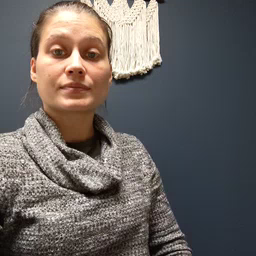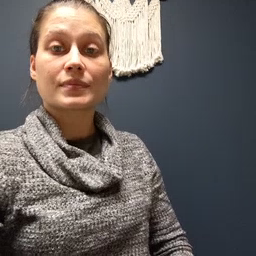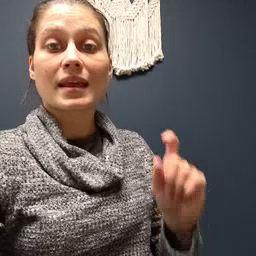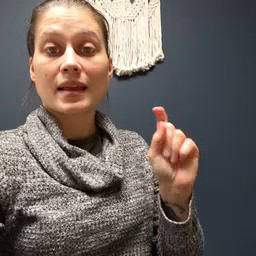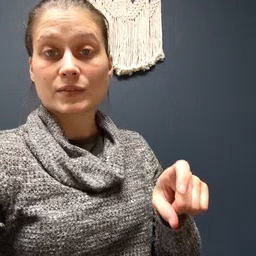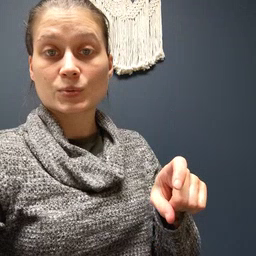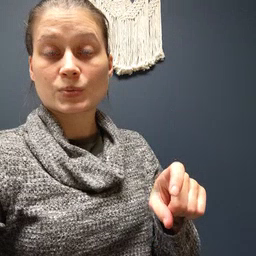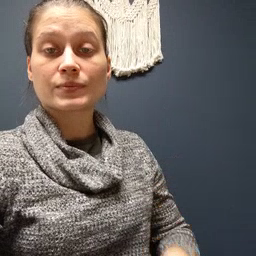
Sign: haveto